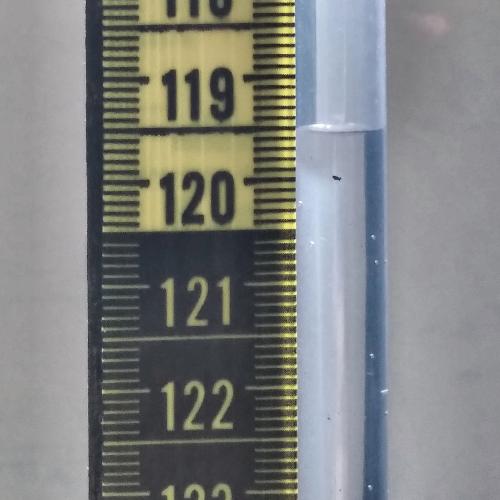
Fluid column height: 119.5 cm